Aerial crown-view tile of a tropical tree (Barro Colorado Island, Panama), acquired 20250715:
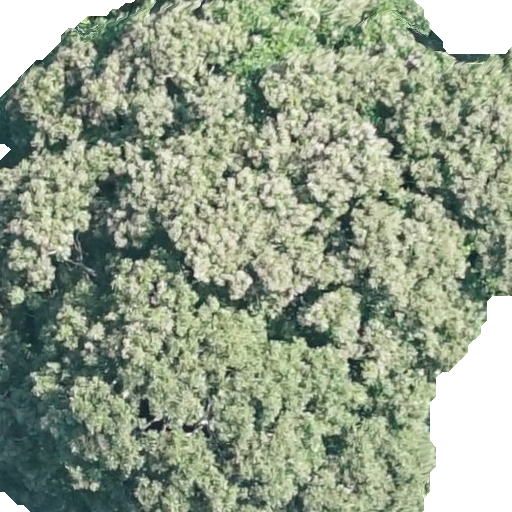
Species: Dipteryx oleifera
GBIF accepted scientific name: Dipteryx oleifera
Crown area: 470.985 m²